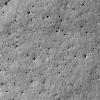
Atmospheric dust classification: not_dusty